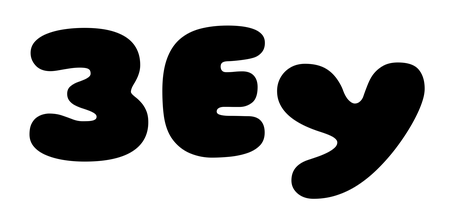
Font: Gluten_Black